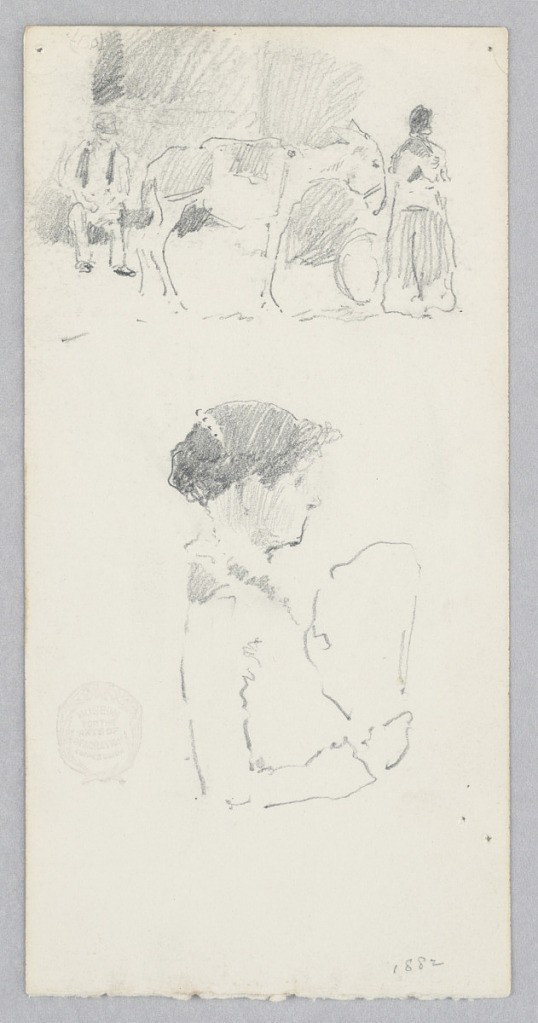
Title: Street scene
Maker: Robert Frederick Blum, American, 1857–1903
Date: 1882
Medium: Graphite on wove paper
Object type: Drawing
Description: Sketch of a street scene; Above, Sketch of a donkey and two figures; Below, Sketch of a female figure in profile holding a fan.